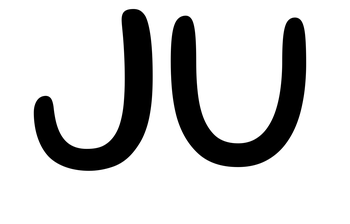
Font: Gluten_Light